Current action and preconditions to check: path_clear

Your task: For each precondition in the list above, predict whether it will hold at this action.

Consider the current scene as observed from the mobile robot's camera, and analyze the predicted future states of all dynamic agents (e.g., people, animals, vehicles, or any moving entities) within the NEXT SECOND.

IMPORTANT: Only answer "very likely" if you are absolutely certain—based on strong, clear evidence—that a dynamic agent will violate the precondition in the predicted future state. Do NOT answer "very likely" for unlikely, ambiguous, or low-probability risks.

Ask yourself for each precondition: Is there a high probability, with clear and convincing evidence, that the predicted future states of any dynamic agent will interfere with the predicted future state of the currently executing action within the NEXT SECOND, causing that precondition to fail?

Assess the risk level based on these predictions. Use "likely" or "very likely" if motions create a clear risk of interference.

Use "neutral" or "improbable" if agents are nearby but their predicted paths are clearly diverging or non-conflicting.

Failure Risk Categories: "very improbable", "improbable", "neutral", "likely", "very likely"

Answer Format: Output ONLY the probability_of_failure value from these categories: "very improbable", "improbable", "neutral", "likely", "very likely"

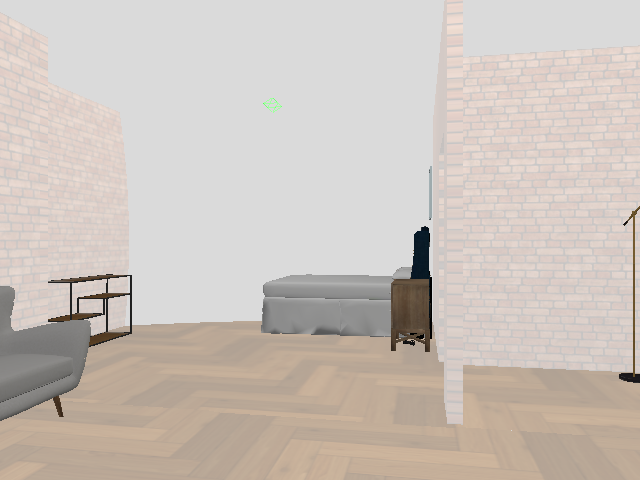

Answer: very improbable